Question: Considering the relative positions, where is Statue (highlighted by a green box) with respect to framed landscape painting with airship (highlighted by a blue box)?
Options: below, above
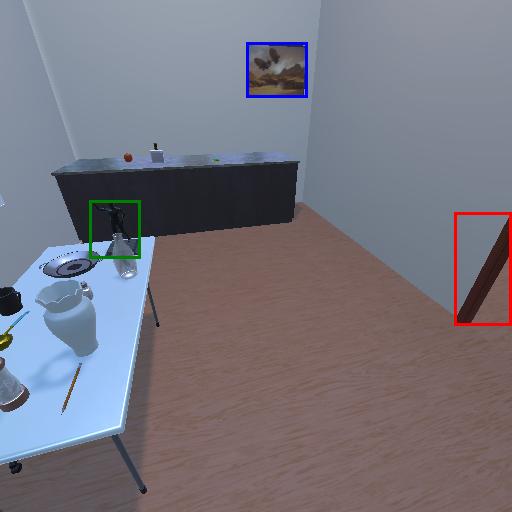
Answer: below